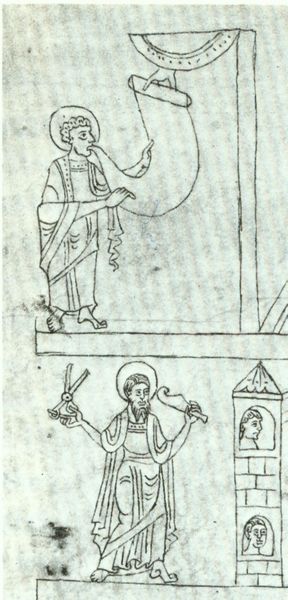
Titel: Ezekiel
Institution: Paris, Bibliothèque Nationale
Schlagwörter: gott, hand, mann, menschen, sitzen, fenster, mund, männer, zeichnung, dach, bart, band, spitze, stehen, steine, gewand, turm, fugen, schere, buch, schwarzweiss, rolle, pergament, heiligenschein, werkzeug, nimbus, mittelalter, heiliger, schriftrolle, heilige, märtyrer, miniatur, spruchband, glorie, schwarzwei´, schäre